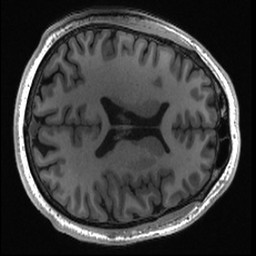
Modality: T1w
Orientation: axial